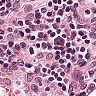
Metastatic tissue present: no